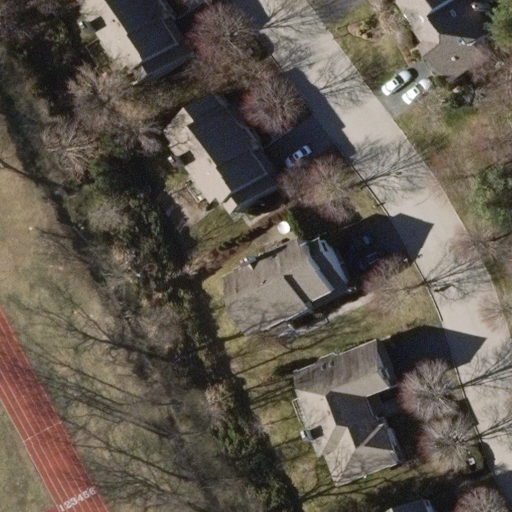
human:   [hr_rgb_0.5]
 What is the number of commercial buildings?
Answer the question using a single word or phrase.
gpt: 0

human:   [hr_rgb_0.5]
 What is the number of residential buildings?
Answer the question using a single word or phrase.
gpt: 7

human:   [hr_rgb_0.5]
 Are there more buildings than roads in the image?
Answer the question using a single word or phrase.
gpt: yes

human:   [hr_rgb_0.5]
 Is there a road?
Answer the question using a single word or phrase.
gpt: yes

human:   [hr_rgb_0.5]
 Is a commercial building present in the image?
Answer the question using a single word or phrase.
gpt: no

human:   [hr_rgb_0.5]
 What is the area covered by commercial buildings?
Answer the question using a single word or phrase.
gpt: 0m2

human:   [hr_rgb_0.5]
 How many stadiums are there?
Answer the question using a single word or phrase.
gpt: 1

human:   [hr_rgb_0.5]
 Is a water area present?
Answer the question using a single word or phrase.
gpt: no

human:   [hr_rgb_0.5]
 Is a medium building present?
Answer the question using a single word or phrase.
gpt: yes

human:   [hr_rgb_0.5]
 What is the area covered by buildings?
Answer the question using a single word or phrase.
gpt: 1699m2

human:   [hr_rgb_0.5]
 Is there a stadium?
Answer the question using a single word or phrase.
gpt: yes

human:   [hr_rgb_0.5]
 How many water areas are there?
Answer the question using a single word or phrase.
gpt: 0

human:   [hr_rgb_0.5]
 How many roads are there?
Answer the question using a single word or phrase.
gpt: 1

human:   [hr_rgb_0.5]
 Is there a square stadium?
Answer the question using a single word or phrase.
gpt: no

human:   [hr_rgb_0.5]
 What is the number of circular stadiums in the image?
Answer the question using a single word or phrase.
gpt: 0

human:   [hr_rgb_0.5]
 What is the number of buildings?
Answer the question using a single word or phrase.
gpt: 7

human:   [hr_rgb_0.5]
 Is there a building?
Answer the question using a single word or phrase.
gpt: yes

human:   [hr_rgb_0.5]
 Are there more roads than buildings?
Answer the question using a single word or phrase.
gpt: no

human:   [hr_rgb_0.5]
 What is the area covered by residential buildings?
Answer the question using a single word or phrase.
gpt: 1699m2

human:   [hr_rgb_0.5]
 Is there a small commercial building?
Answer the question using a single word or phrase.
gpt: no

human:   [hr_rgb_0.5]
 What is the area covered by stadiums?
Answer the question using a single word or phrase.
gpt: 536m2

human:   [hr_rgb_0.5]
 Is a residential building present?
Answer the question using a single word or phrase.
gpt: yes

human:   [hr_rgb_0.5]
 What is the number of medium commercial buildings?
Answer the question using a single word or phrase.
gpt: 0

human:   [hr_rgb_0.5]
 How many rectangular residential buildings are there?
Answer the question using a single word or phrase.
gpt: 1

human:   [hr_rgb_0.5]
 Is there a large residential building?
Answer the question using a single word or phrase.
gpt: no

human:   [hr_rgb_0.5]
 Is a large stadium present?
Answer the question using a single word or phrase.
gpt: yes

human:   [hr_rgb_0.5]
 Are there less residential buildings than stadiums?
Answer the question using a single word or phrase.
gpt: no

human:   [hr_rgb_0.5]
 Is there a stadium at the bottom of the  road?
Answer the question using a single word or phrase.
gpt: yes

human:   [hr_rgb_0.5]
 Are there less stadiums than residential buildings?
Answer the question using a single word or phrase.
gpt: yes

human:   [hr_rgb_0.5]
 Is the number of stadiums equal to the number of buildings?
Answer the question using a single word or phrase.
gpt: no

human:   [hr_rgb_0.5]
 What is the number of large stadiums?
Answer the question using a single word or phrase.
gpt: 1

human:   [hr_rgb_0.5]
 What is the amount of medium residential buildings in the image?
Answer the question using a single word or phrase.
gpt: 5

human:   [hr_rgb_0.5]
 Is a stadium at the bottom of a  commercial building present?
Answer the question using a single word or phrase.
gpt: no

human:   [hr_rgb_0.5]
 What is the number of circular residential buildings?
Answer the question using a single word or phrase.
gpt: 0

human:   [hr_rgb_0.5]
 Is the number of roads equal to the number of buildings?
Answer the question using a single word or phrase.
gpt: no

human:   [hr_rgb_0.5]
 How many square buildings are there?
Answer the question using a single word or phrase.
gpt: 0

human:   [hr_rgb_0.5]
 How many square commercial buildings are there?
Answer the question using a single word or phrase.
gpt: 0

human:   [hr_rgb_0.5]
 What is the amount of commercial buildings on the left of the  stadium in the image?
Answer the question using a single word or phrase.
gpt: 0

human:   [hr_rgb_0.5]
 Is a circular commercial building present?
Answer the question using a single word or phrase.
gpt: no

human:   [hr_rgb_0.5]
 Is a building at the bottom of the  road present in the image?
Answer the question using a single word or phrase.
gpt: yes

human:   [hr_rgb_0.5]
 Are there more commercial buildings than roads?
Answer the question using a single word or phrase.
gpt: no

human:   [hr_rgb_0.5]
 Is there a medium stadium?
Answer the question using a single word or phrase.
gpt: no

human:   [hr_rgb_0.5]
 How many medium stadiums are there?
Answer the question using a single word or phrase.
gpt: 0

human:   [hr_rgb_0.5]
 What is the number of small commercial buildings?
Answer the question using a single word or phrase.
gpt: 0

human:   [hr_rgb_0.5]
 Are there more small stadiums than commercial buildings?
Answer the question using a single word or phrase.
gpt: no

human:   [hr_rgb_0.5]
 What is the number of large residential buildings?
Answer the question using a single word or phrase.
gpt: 0

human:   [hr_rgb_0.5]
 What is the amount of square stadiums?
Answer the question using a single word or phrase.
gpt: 0

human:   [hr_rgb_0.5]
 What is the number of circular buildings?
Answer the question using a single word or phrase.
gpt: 0

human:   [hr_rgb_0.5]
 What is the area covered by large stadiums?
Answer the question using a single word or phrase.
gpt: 536m2

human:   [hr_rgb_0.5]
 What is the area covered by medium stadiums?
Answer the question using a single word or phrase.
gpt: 0m2

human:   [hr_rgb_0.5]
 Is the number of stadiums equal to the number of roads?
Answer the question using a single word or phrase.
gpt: yes

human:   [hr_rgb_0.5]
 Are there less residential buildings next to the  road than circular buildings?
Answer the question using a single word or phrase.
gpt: no

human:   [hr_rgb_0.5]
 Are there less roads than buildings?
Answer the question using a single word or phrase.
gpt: yes

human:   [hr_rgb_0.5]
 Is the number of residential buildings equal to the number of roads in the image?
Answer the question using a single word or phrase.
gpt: no

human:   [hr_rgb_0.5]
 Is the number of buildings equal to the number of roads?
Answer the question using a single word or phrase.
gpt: no

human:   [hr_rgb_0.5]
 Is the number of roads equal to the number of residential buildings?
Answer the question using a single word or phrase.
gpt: no

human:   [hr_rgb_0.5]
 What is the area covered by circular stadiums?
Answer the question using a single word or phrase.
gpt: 0m2

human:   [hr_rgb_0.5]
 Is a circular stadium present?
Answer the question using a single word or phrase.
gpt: no

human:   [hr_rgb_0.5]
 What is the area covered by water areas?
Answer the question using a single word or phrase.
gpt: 0m2

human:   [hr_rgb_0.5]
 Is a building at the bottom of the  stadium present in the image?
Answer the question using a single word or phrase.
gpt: no

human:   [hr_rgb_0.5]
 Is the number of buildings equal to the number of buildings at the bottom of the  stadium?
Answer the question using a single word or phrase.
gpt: no

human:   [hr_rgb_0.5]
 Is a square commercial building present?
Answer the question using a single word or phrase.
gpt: no

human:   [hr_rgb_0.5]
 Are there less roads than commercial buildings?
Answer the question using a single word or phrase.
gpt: no

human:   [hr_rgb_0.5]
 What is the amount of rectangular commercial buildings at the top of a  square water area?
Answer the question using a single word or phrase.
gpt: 0